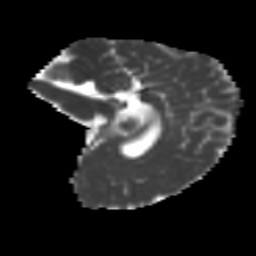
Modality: MD
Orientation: sagittal
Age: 12
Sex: male
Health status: ill
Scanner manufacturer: ge
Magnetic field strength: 3 T
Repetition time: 6.752 s
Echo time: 0.079 s